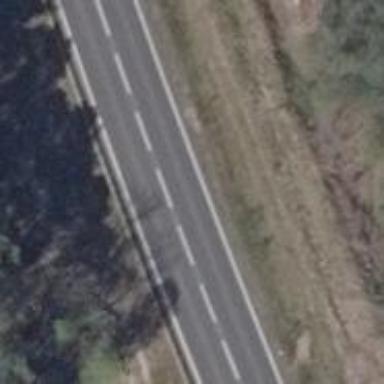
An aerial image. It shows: Asphalt road classified as primary highway. It is designated as motorroad.